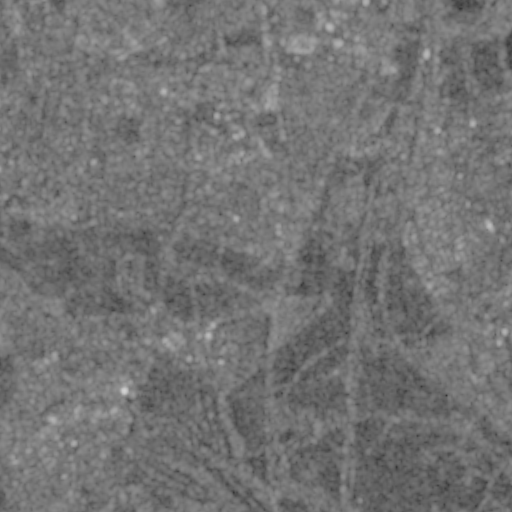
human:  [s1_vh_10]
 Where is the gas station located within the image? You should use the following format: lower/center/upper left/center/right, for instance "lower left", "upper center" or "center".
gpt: The gas station is located in the upper center of the image.
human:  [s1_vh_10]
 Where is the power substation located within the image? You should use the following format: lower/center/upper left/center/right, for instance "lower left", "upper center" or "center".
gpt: The power substation is located in the upper center of the image.
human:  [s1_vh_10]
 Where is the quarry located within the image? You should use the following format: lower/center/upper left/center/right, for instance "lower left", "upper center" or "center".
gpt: The quarry is located in the upper left of the image.
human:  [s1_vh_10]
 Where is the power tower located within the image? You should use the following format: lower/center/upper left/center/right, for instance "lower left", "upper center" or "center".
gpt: There is no power tower in the image.

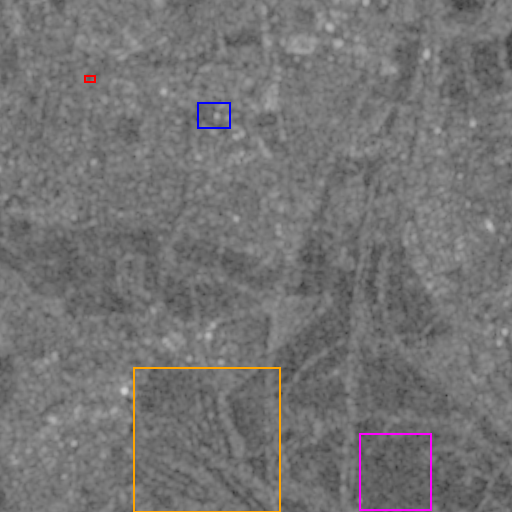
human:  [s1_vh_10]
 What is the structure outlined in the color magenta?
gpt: The structure outlined in magenta is a crop field.
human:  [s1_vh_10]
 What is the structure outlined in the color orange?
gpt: The structure outlined in orange is a park.
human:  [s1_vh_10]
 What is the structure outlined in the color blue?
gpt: The structure outlined in blue is a parking lot.
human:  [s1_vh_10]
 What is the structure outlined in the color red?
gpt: The structure outlined in red is a quarry.
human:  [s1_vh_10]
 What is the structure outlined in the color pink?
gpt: There is no pink outline.